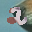
Label: 2